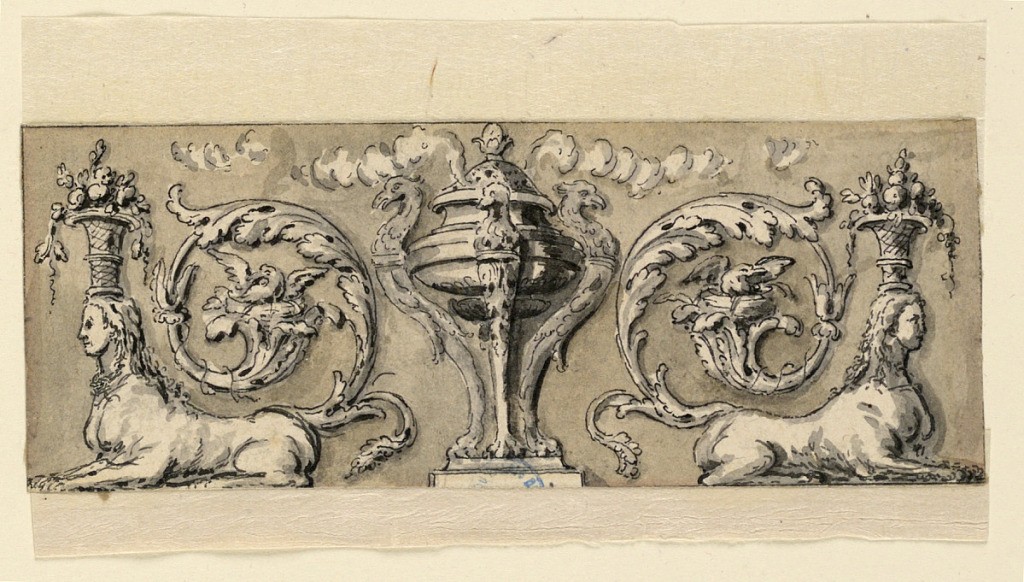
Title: Design for carved panel
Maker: Gilles Paul Cauvet, French, 1731–1788
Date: ca. 1770
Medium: Pen and Chinese ink, brush and watercolor, graphite on laid paper
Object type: Drawing
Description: Sphinzes, with rinceaux tails and carrying fruit baskets, crouch beside a censer.